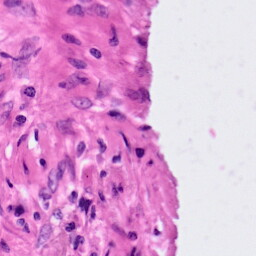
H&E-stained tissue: Lung